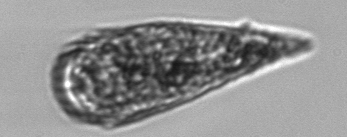
Label: Strombidium_conicum